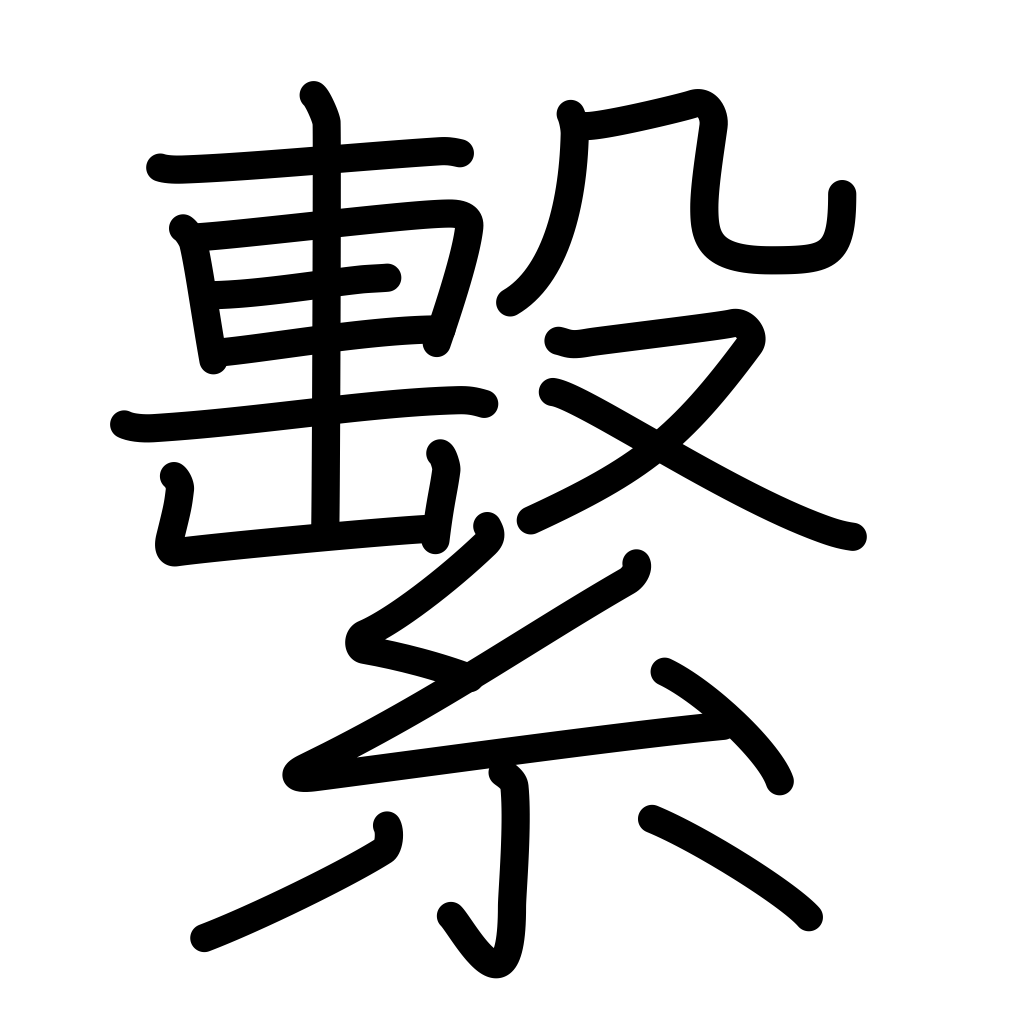
Meaning: attach, connect, unite, fasten